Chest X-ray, AP view. Patient: 68 years old, sex F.
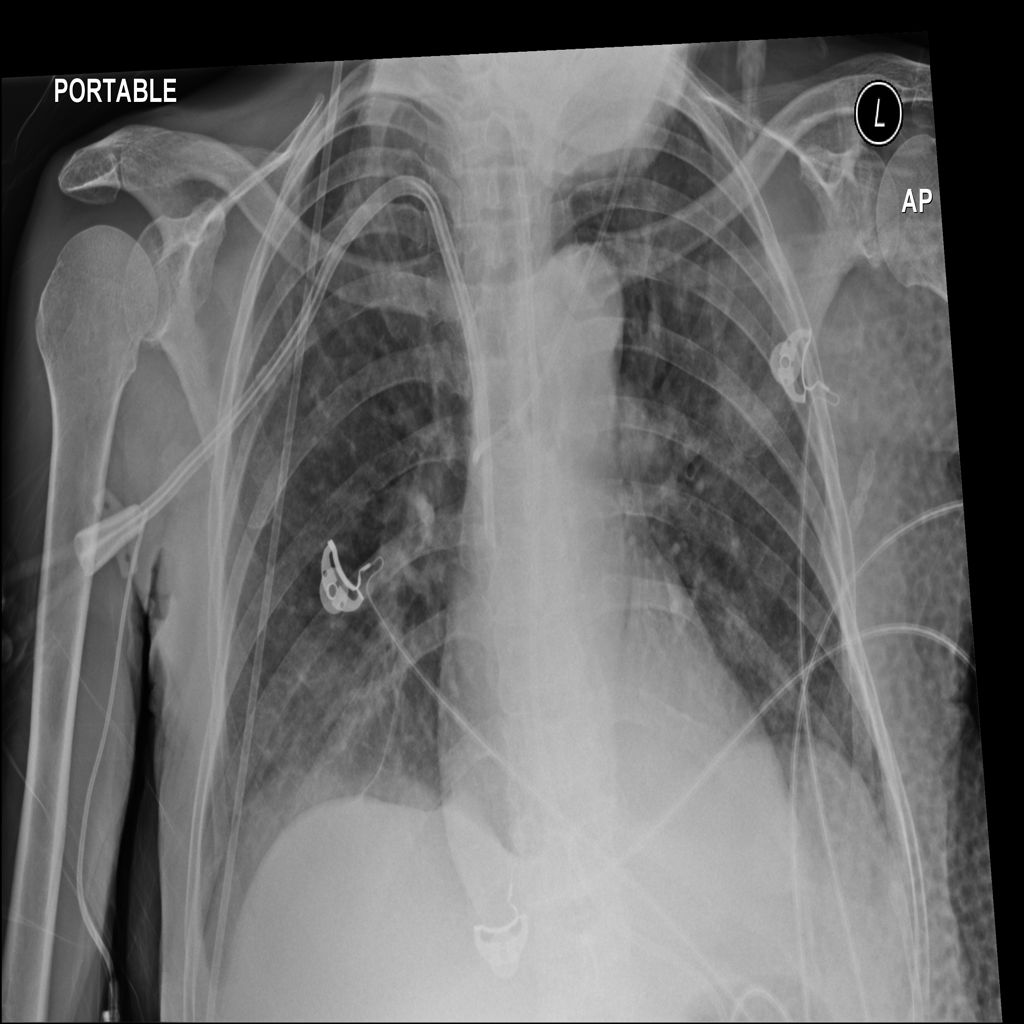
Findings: Infiltration